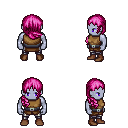
a pixel art fantasy rpg character, male body template, dark elf, purple skin, leather chest armor, metal pants, pink right-swept hairstyle, brown shoes, four views (front, back, left, right), 2x2 character sprite sheet, small pixel art, hard edges, no anti-aliasing